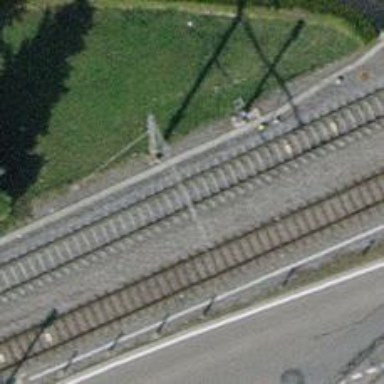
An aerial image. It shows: Railway signal.